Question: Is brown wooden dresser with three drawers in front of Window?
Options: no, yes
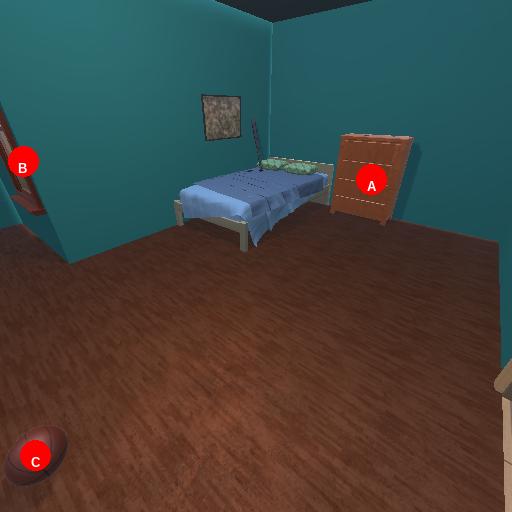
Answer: no